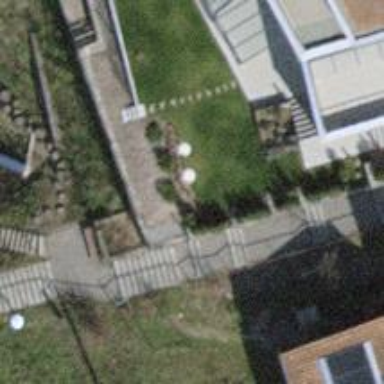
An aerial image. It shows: Concrete steps.